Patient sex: F
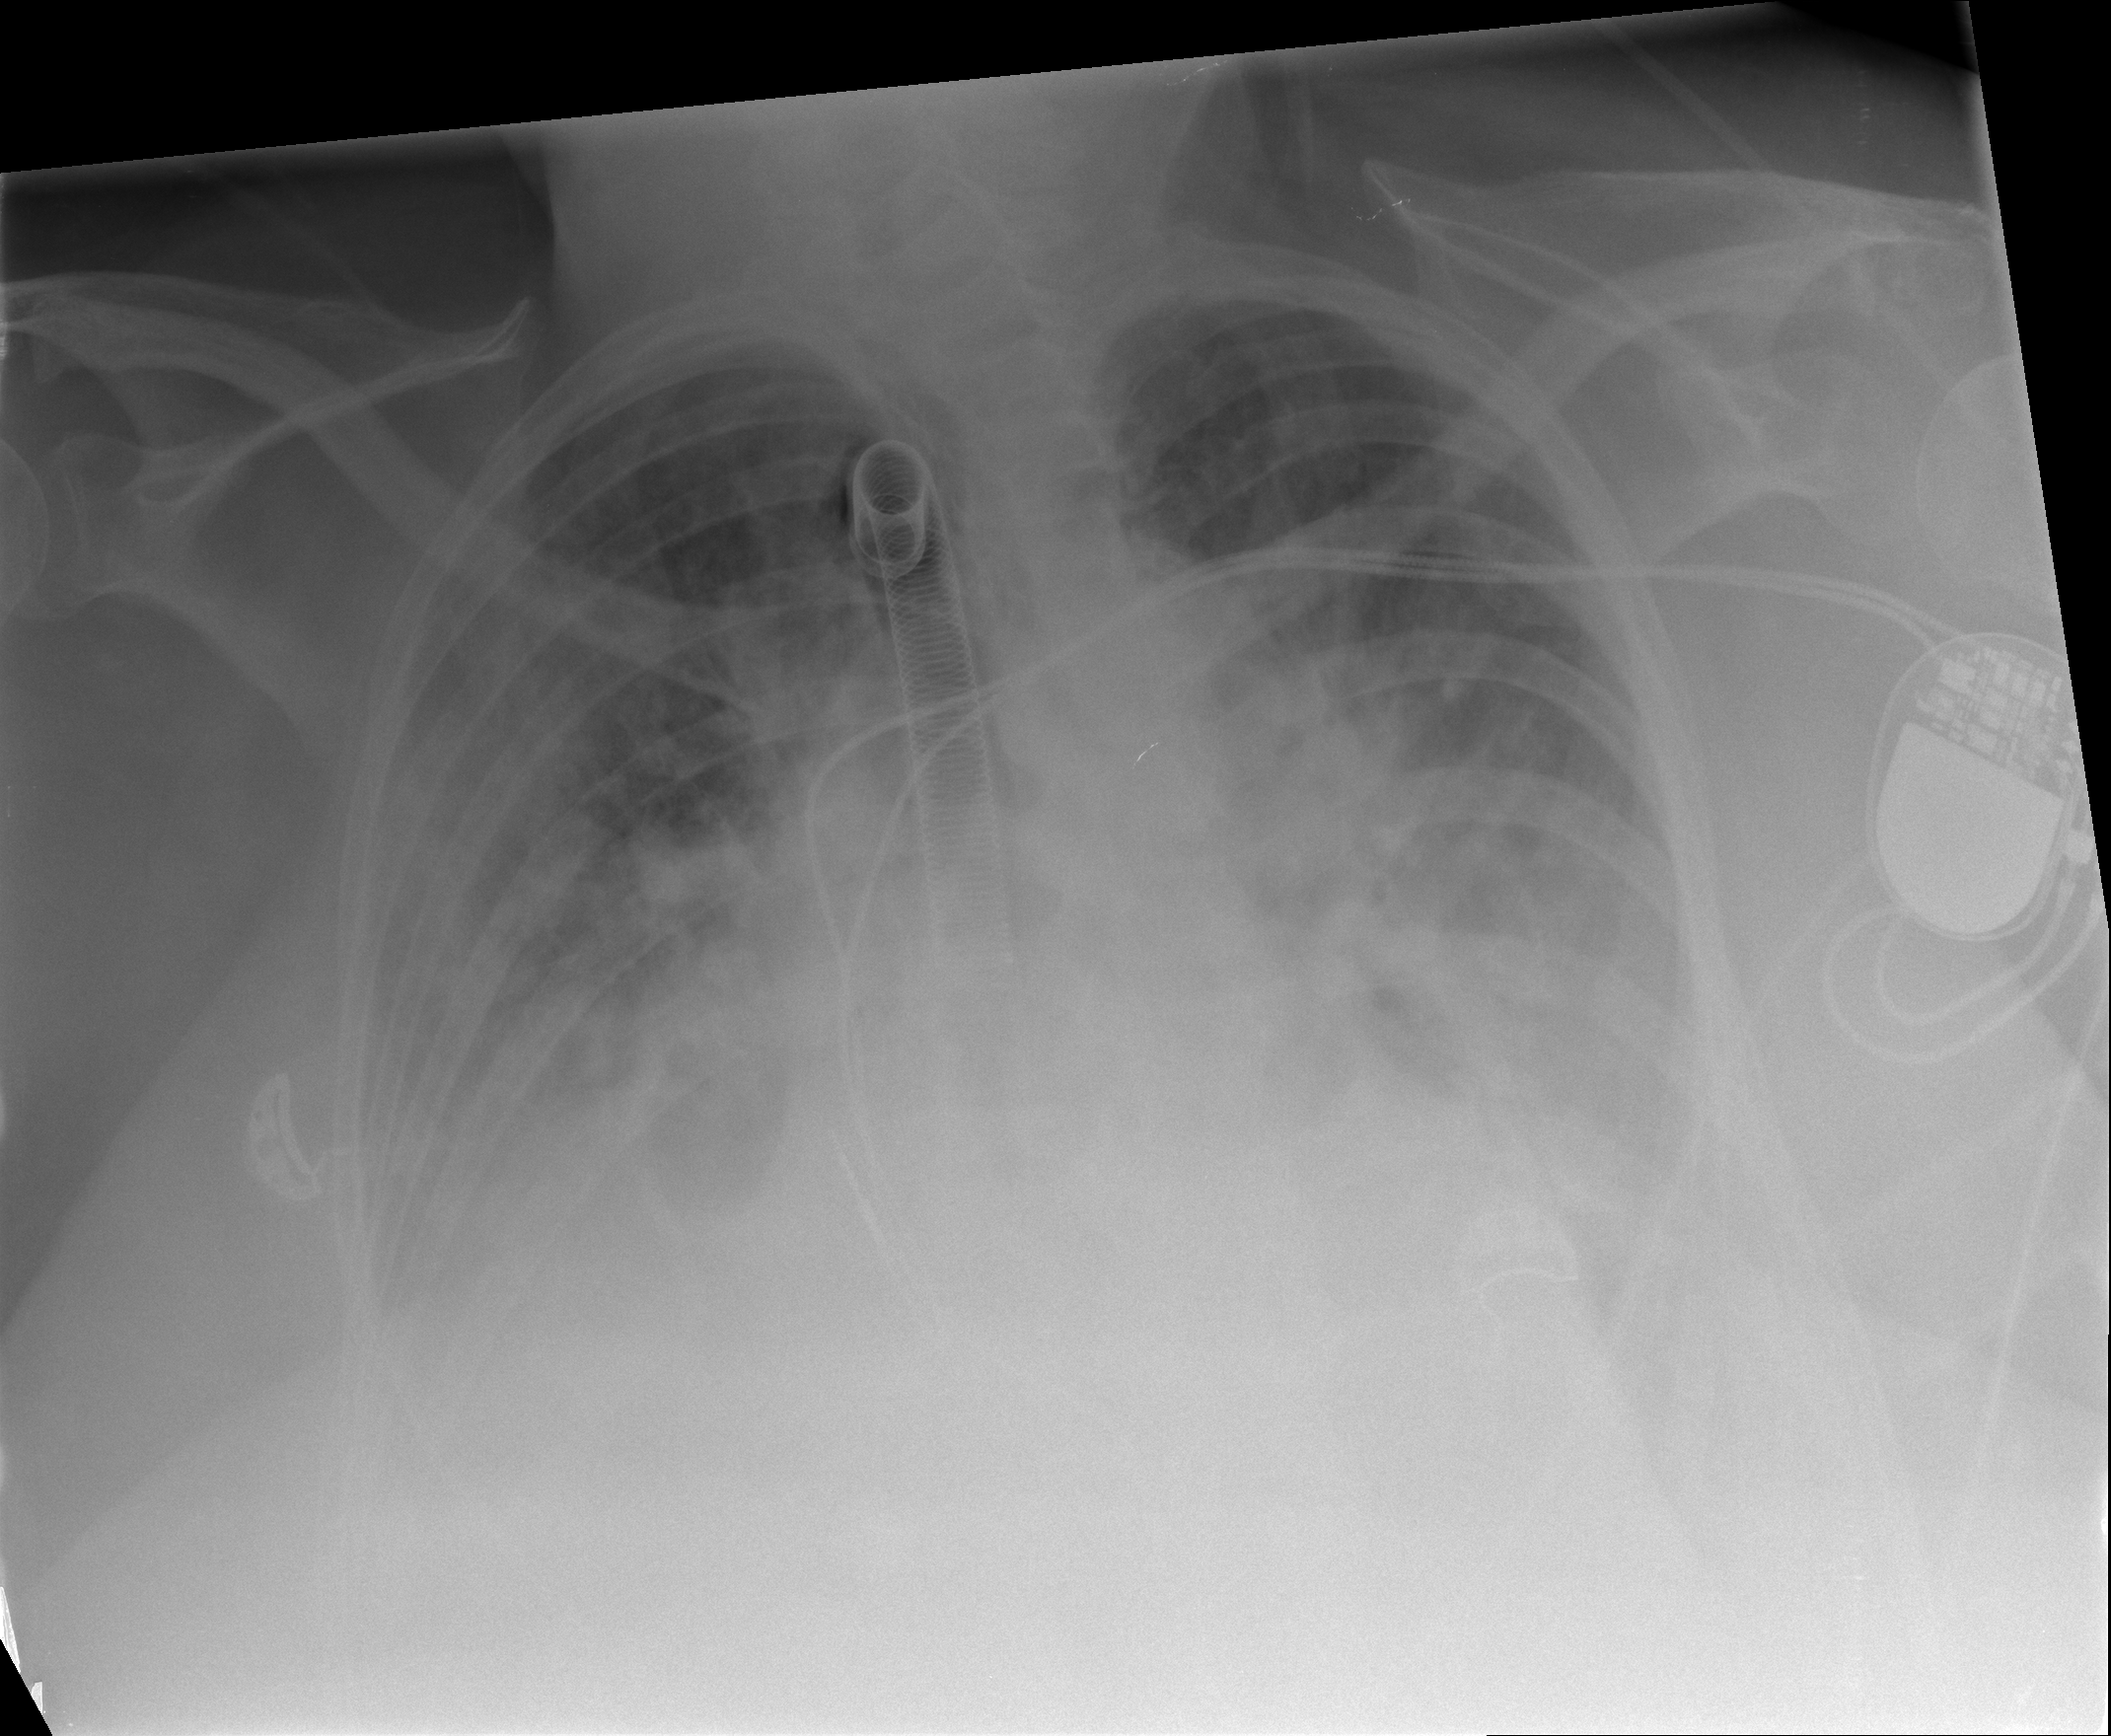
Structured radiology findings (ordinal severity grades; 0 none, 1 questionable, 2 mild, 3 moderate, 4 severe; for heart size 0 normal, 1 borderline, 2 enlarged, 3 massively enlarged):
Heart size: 0
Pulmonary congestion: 2
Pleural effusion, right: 2
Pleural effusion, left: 2
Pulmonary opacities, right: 2
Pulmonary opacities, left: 2
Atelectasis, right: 2
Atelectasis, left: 2